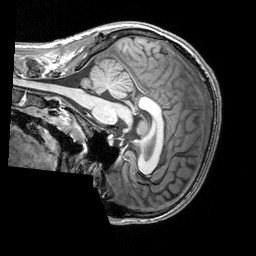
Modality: T1w
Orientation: sagittal
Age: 19
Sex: male
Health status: healthy
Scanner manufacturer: siemens
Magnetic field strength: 3 T
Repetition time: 2.3 s
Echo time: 0.00303 s